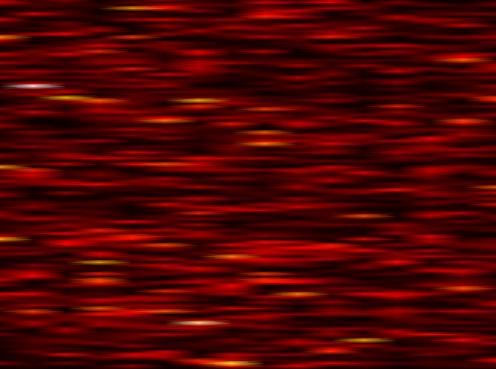
Label: UFMC